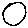
Label: circle